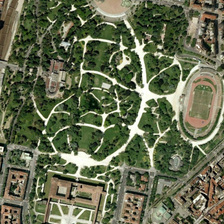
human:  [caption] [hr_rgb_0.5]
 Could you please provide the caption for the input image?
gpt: many buildings are around a park with many green trees .

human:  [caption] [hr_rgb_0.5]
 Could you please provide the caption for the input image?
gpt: many buildings are around a park with many green trees .

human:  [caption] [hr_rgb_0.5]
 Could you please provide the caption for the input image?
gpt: many buildings are around a park with many green trees .

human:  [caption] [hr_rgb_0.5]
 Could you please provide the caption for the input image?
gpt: many buildings are around a park with many green trees .

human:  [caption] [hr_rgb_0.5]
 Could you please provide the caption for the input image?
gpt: many buildings are around a park with many green trees .